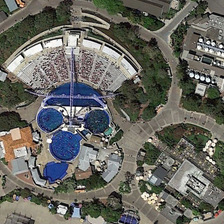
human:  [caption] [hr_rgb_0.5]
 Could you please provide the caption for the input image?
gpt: many green trees and several buildings are in a resort .

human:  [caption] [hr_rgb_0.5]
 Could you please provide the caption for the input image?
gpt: many green trees and several buildings are in a resort .

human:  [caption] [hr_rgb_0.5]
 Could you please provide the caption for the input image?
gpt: many green trees and several buildings are in a resort .

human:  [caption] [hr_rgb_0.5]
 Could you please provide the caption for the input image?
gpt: many green trees and several buildings are in a resort .

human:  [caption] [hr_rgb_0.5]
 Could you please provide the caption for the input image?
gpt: many green trees and several buildings are in a resort .